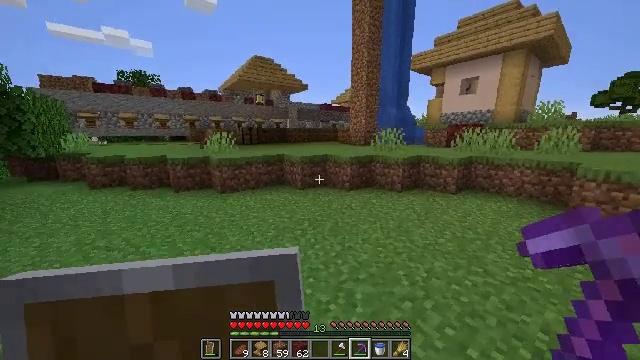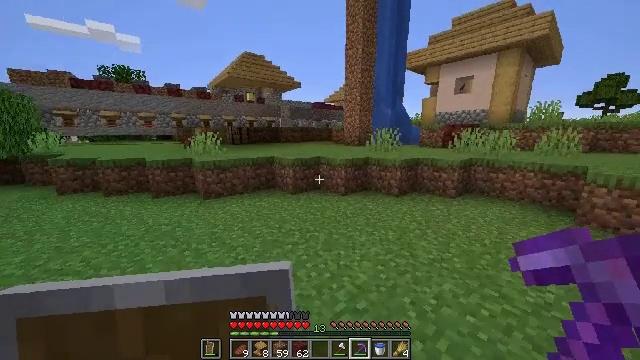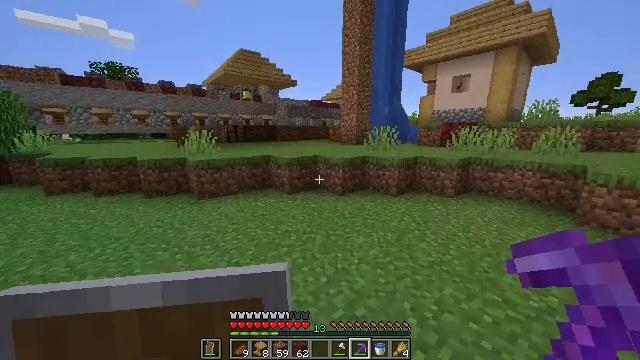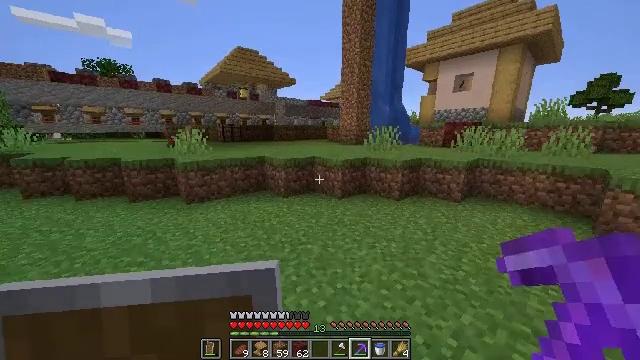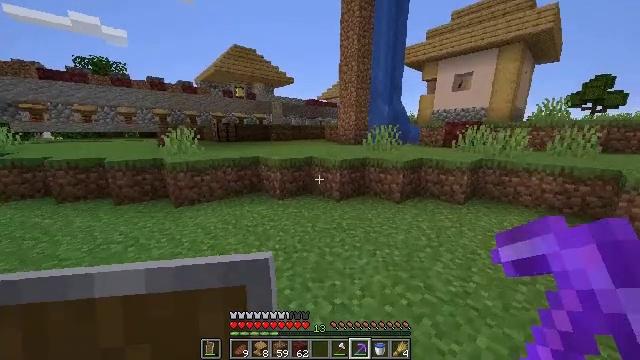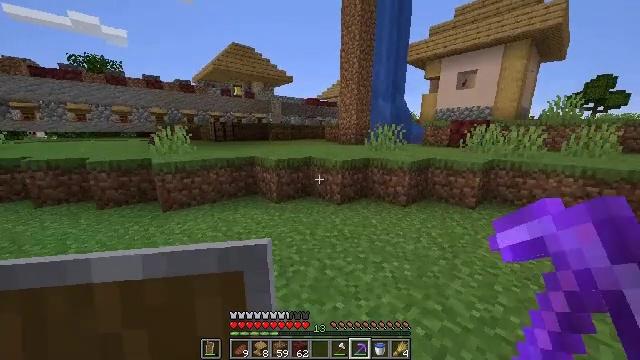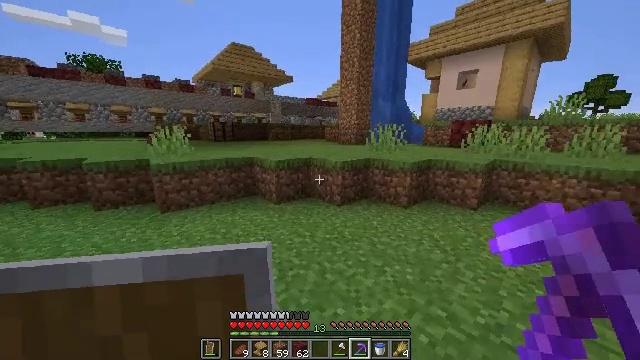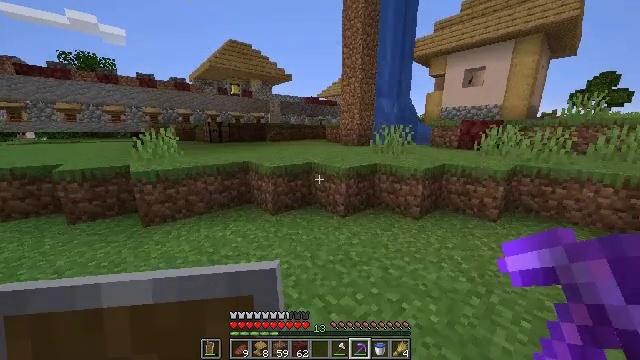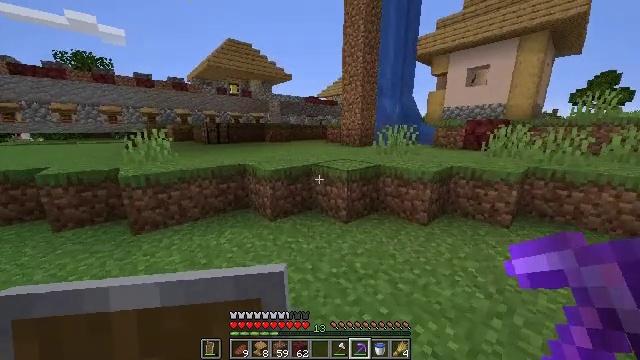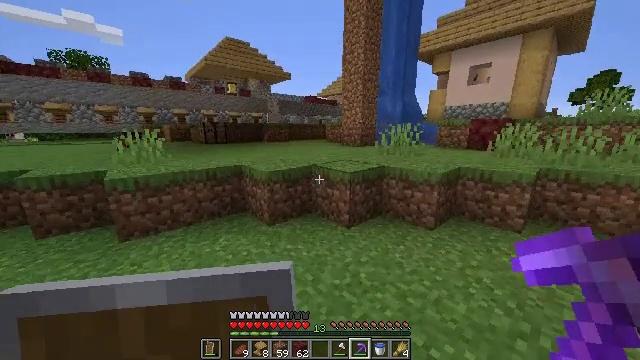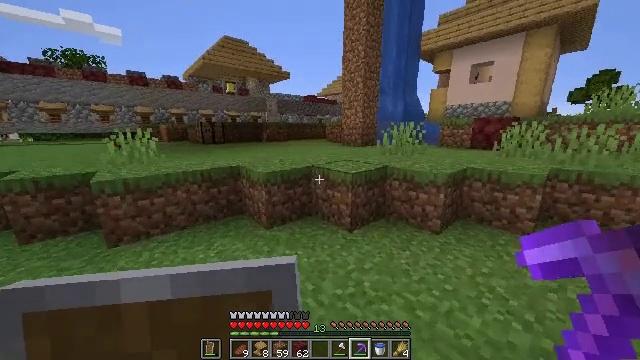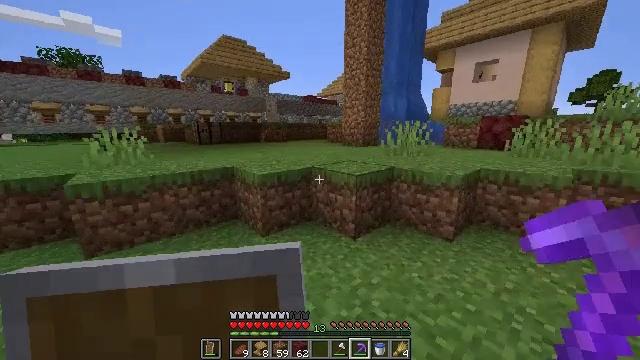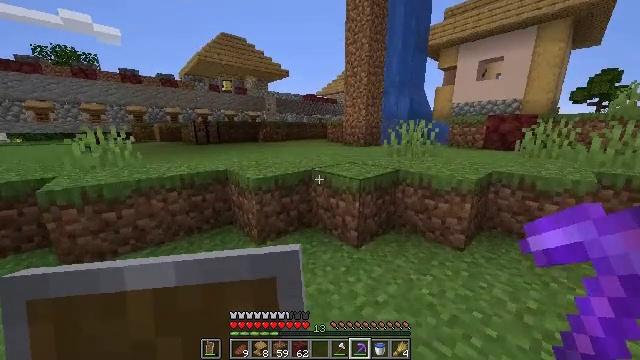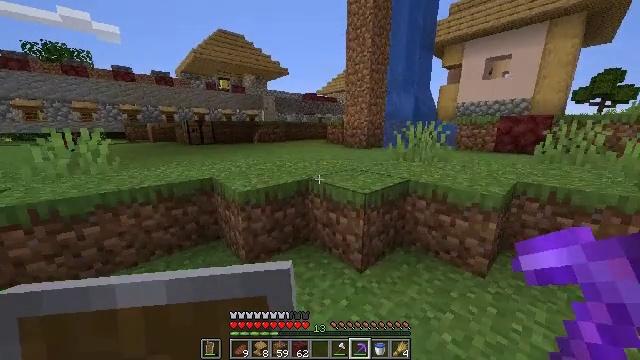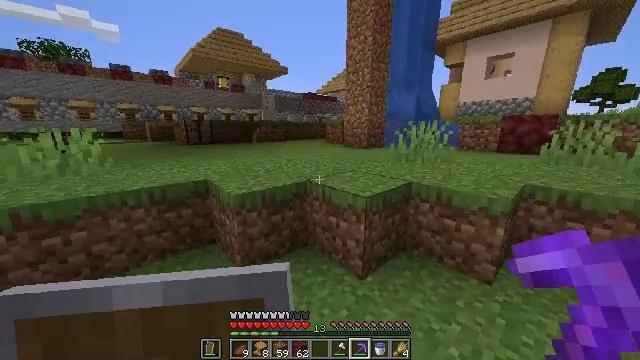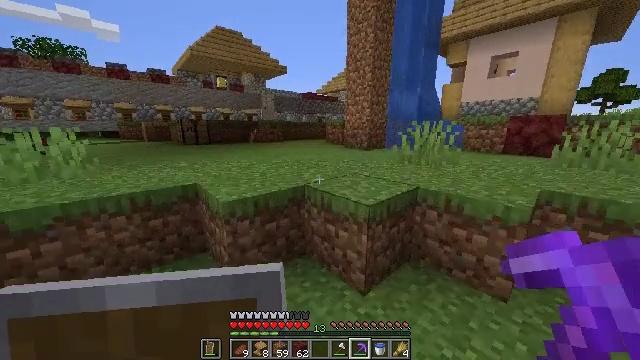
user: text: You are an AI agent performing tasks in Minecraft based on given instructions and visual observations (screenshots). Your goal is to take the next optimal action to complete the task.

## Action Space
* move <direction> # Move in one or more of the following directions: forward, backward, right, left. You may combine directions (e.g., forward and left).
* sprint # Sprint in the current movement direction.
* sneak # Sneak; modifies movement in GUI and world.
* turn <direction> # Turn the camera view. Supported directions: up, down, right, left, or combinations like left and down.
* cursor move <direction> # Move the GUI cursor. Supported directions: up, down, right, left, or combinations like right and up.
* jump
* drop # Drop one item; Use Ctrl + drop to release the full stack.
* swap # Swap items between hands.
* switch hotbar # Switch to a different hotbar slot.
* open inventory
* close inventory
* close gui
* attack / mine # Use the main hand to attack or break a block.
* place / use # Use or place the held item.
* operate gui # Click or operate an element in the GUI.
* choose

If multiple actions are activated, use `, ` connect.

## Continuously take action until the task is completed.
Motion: motion action
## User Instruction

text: Mine cobblestone to craft tools and furnaces.
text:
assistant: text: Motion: move forward, turn right
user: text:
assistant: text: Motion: move forward
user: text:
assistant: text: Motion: move forward
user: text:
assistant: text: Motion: move forward
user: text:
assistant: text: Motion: move forward
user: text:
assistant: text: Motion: move forward
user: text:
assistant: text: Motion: move forward
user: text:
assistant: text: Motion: move forward
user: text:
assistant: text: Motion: move forward
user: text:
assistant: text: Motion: move forward
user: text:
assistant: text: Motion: move forward
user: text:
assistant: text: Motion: move forward
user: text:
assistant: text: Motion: move forward
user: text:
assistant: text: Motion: move forward
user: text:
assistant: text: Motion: move forward
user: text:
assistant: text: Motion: move forward
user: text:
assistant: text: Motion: move forward, jump
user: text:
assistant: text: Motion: move forward, jump
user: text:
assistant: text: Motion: move forward, jump
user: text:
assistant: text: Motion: move forward
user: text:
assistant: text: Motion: move forward
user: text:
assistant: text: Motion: move forward
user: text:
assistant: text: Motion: move forward
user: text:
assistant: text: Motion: move forward
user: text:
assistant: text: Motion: move forward
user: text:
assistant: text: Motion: move forward
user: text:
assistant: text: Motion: move forward
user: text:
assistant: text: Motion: move forward
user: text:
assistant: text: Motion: move forward, turn right
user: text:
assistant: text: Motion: move forward